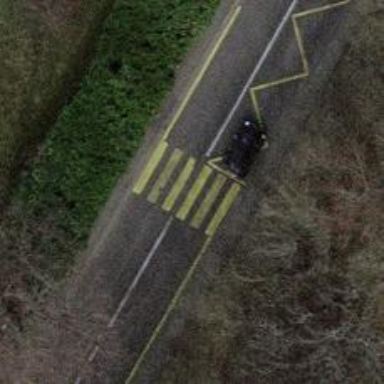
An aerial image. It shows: Marked zebra crossing on the road.